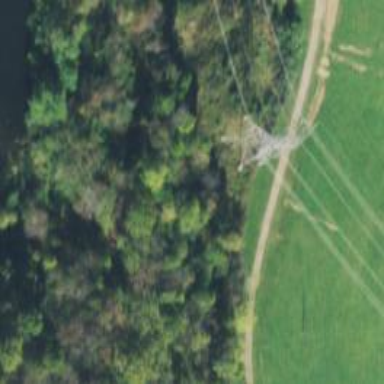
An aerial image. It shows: Lattice structure tower.